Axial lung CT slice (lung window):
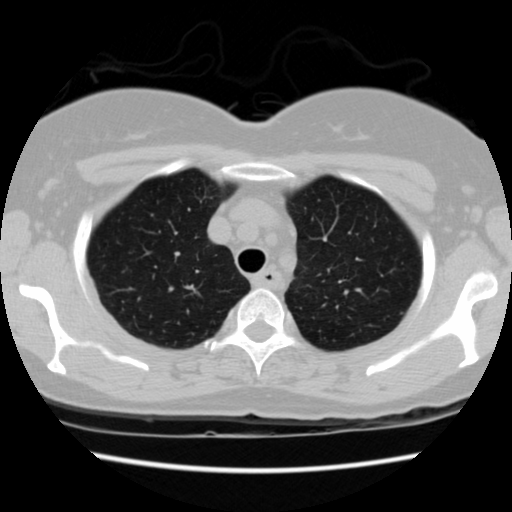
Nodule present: no